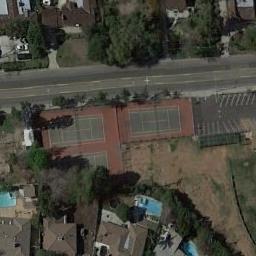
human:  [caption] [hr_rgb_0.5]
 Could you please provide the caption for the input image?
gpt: Many buildings of different shapes are beside the tennis courts .

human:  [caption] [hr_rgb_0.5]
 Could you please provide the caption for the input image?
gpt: The tennis court is on the bare land next to some trees and buildings .

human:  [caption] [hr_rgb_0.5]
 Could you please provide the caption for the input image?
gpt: Parking lot, Residential area and road next to the parking lot .

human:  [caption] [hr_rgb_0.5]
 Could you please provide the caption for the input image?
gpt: There are two tennis courts on the left .

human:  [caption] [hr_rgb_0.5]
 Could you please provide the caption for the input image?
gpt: There are some green trees beside the tennis courts .